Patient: sex M, age 58
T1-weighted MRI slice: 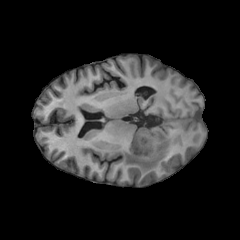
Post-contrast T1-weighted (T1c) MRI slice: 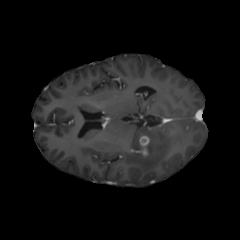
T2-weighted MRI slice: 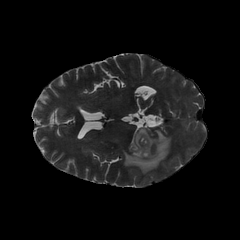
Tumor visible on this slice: yes
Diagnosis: Glioblastoma, IDH-wildtype
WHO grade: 4